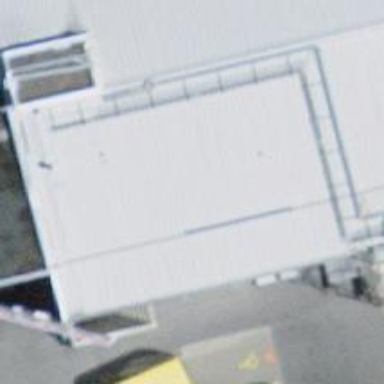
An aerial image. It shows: Shop selling clothes.